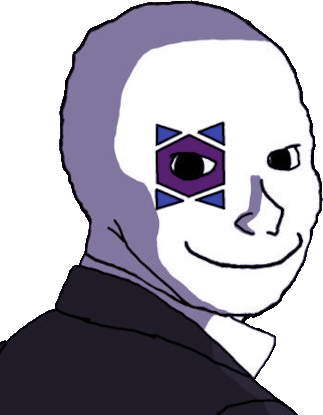
Label: 5_Oomer